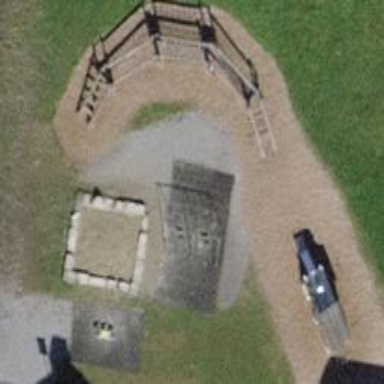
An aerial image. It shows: Playground area for leisure activities on the land.